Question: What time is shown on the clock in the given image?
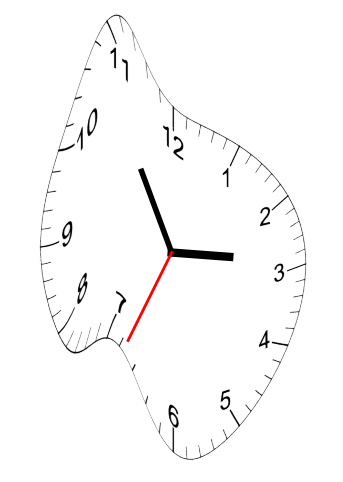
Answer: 02:54:34